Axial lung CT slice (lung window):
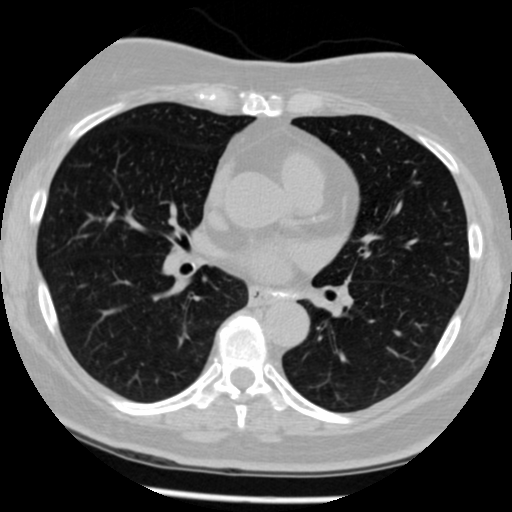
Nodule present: no